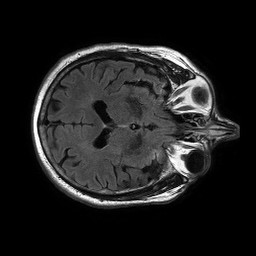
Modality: FLAIR
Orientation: axial
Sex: male
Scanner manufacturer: philips
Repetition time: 11 s
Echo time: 0.125 s